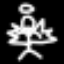
Label: angel